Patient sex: M
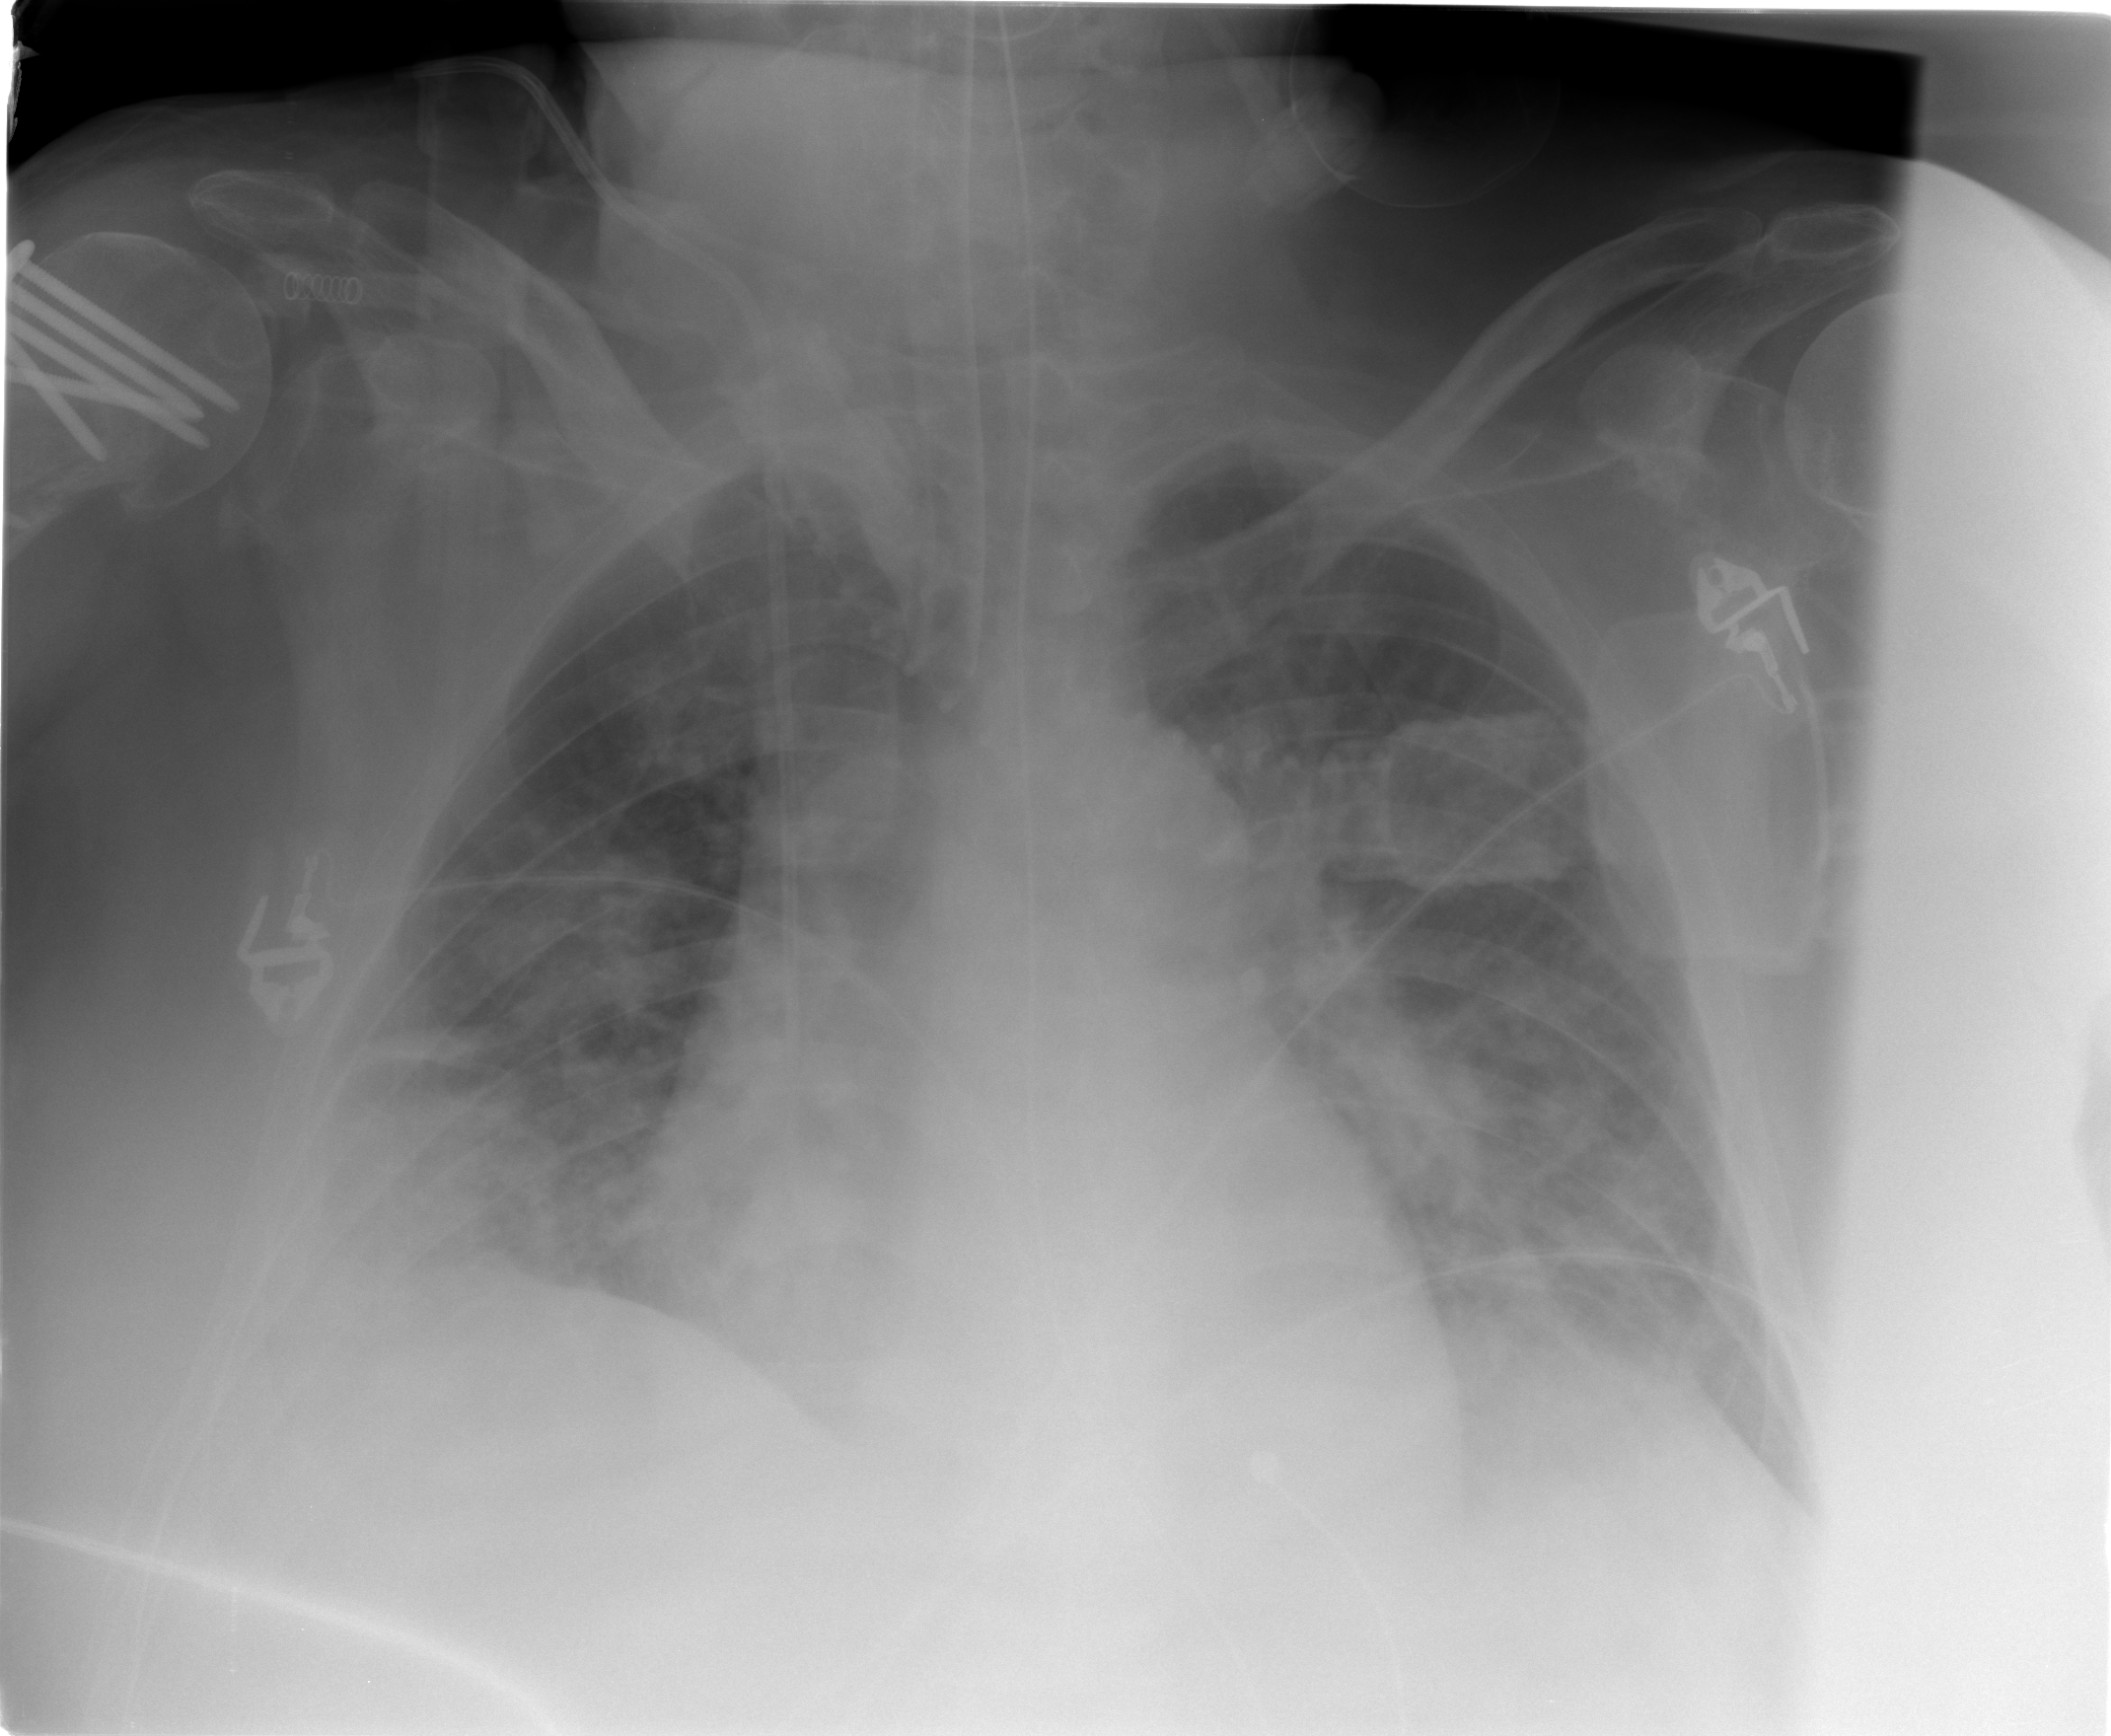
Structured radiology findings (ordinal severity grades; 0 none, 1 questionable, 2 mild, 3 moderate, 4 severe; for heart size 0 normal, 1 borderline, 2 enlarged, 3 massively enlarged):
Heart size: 2
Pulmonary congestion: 3
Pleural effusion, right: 2
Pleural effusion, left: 2
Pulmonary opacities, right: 3
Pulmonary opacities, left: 3
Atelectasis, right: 2
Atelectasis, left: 2